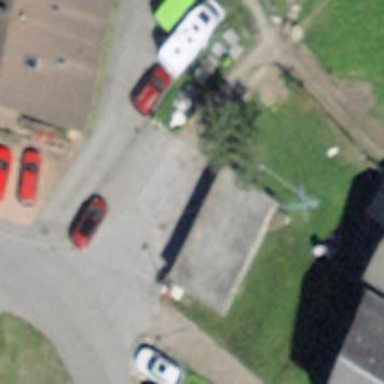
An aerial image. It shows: Group of garages.